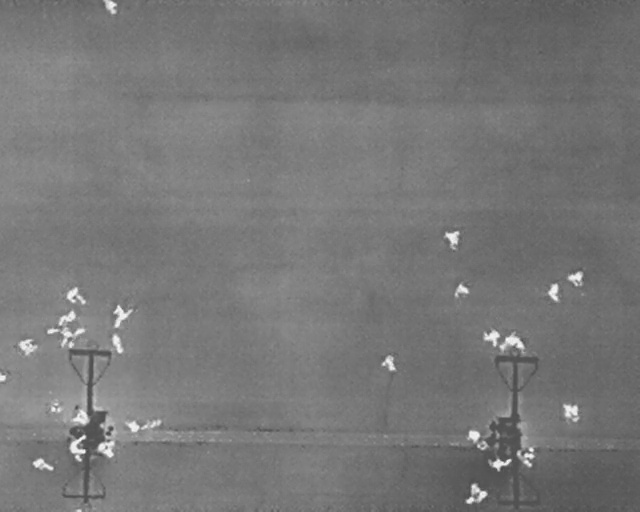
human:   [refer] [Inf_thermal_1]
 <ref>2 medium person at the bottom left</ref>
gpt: <box>[[19, 81, 21, 84, 2], [15, 85, 17, 89, 2]]</box>

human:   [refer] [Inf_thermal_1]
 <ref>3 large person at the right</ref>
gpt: <box>[[68, 45, 72, 48, 2], [75, 64, 78, 67, 2], [78, 64, 81, 69, 2]]</box>

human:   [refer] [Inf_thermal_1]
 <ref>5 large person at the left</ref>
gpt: <box>[[17, 59, 20, 63, 2], [10, 55, 13, 59, 2], [7, 63, 10, 68, 2], [9, 63, 13, 66, 44], [2, 65, 5, 69, 2]]</box>

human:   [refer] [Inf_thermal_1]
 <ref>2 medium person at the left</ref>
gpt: <box>[[16, 66, 20, 68, 159], [9, 59, 10, 64, 145]]</box>

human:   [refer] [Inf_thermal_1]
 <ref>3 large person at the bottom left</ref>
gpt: <box>[[10, 79, 13, 82, 2], [9, 85, 14, 89, 2], [5, 88, 7, 92, 2]]</box>

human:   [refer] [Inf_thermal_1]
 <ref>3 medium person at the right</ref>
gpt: <box>[[70, 54, 73, 57, 2], [88, 52, 91, 56, 2], [85, 55, 88, 58, 2]]</box>

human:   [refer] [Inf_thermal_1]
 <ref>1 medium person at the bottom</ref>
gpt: <box>[[59, 69, 62, 72, 2]]</box>

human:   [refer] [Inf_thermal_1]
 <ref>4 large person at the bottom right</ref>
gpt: <box>[[87, 78, 90, 82, 2], [76, 88, 79, 92, 2], [80, 87, 83, 91, 2], [72, 94, 76, 98, 2]]</box>